Interaction volume radius: 10 \u00c5
Interaction volume height: 15 \u00c5
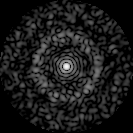
Disorder parameter: 0.8779